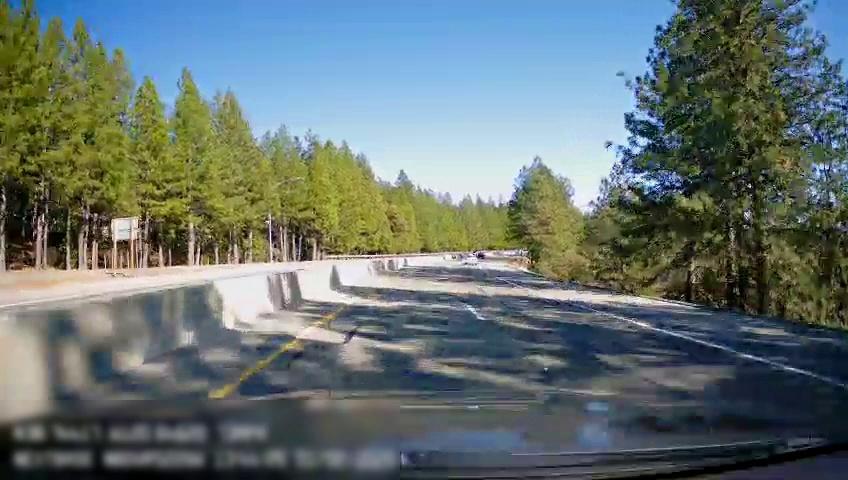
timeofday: Day
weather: Sunny
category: Drivable Space
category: Drivable Space
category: Vehicles | Car
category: Lanes | Alternate Lane
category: Lanes | Current Lane
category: Lanes | Alternate Lane
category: Lanes | Opposite Lane